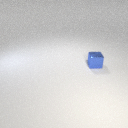
small blue metal cube